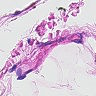
Metastatic tissue present: no